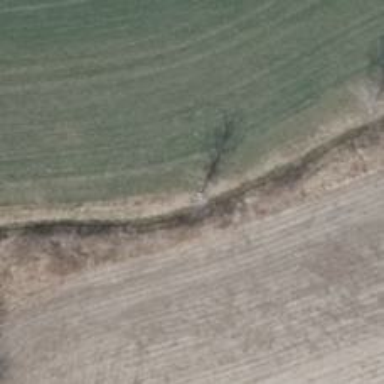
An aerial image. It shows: Deciduous broadleaved tree.